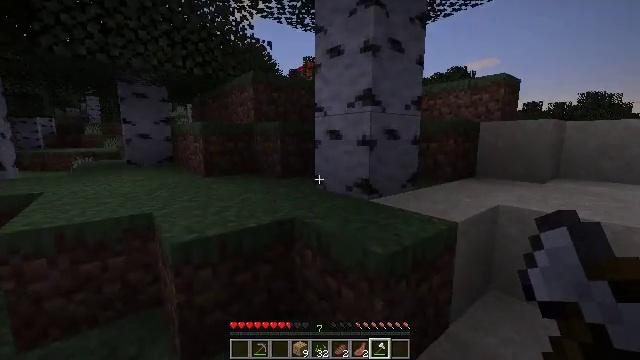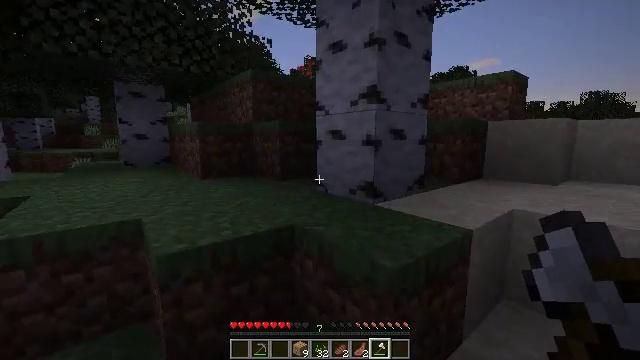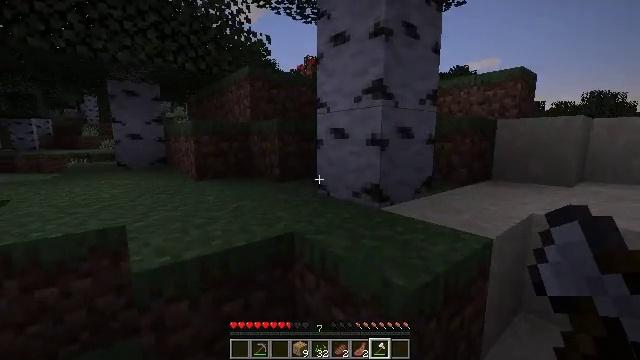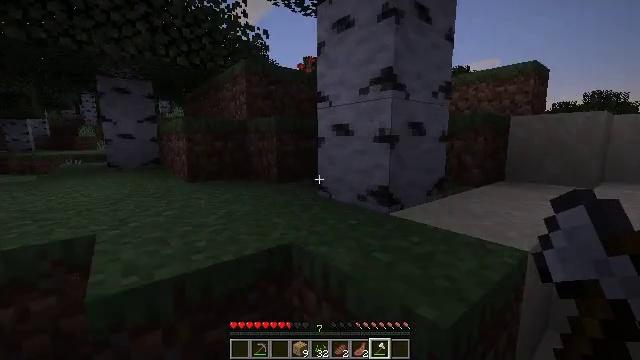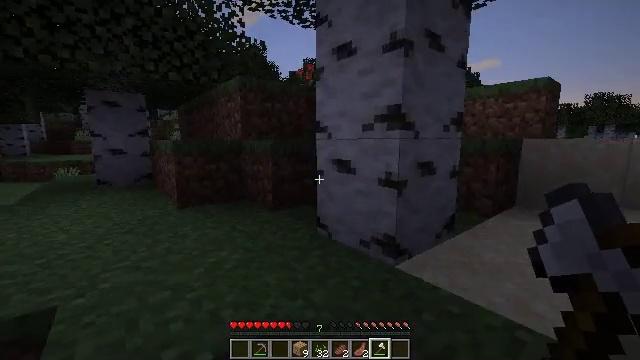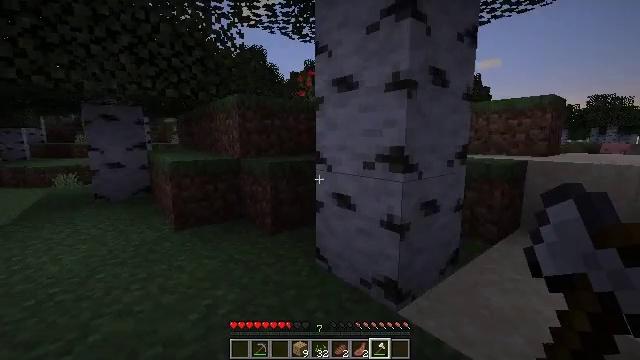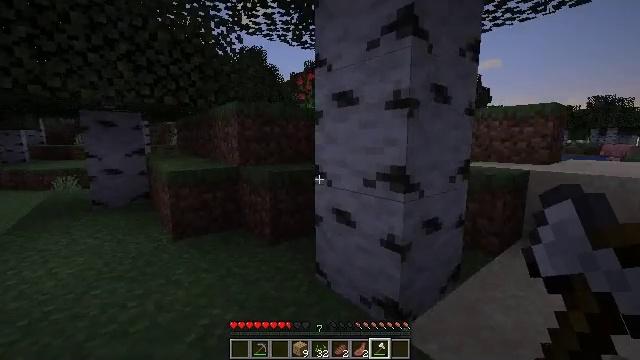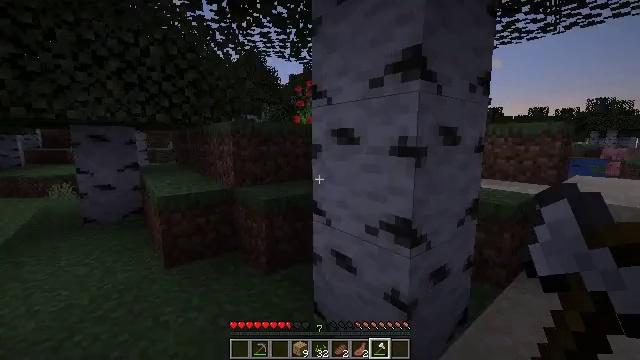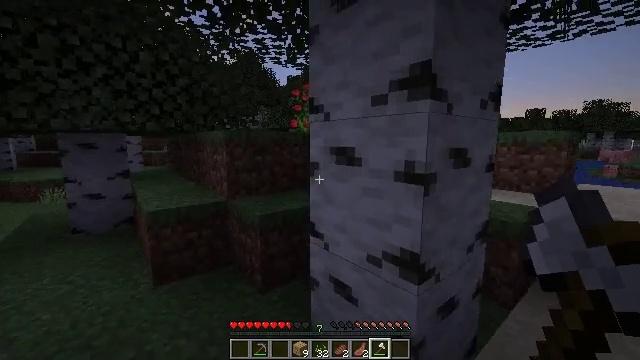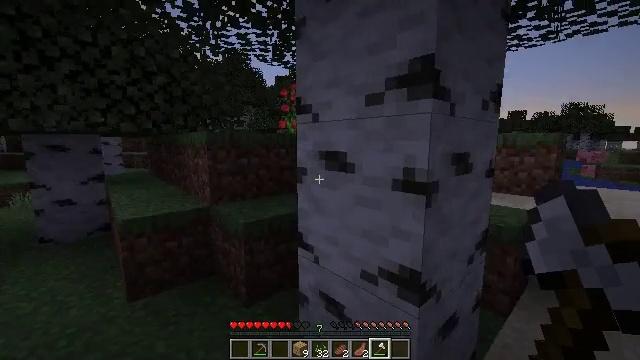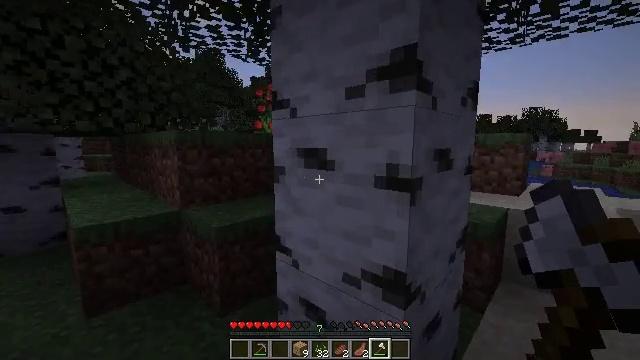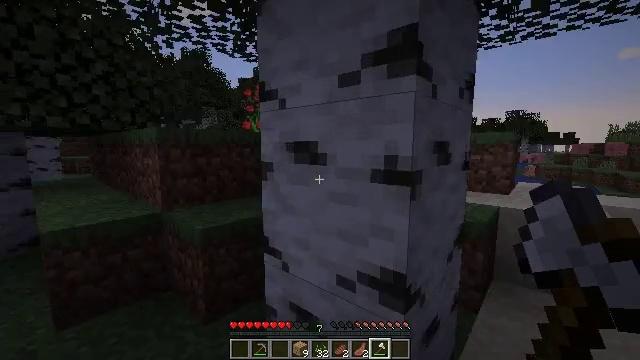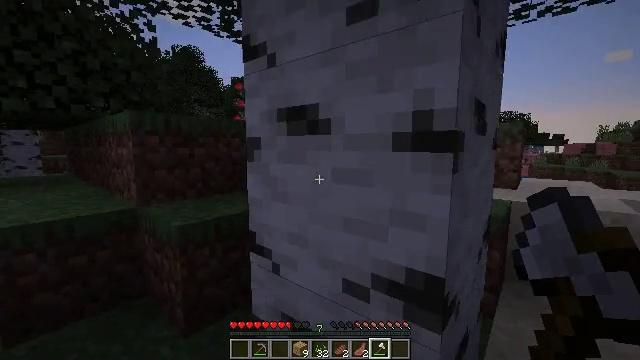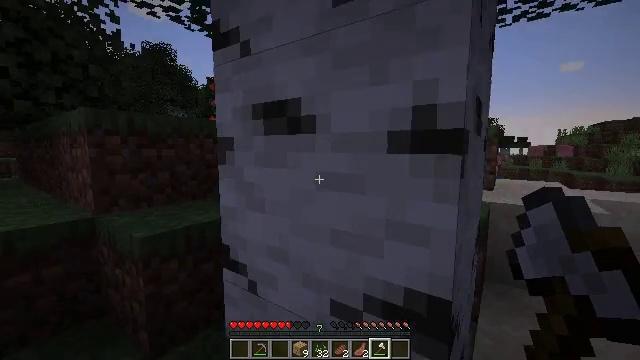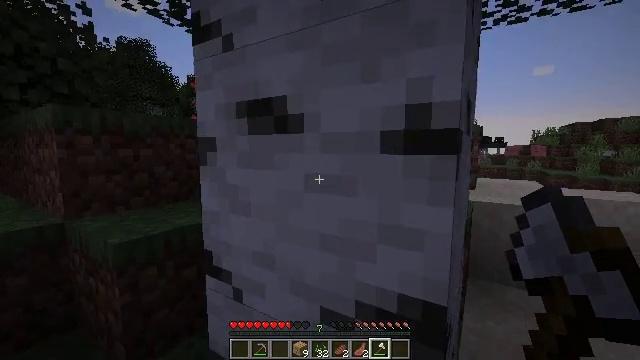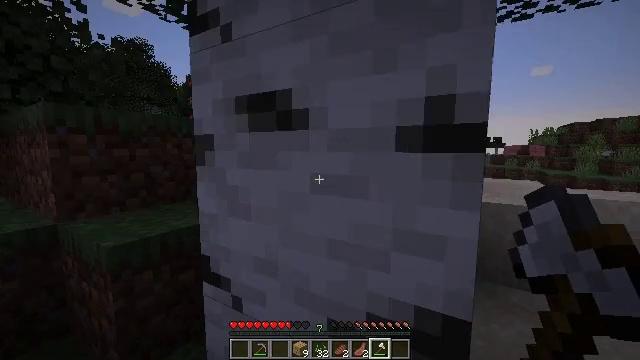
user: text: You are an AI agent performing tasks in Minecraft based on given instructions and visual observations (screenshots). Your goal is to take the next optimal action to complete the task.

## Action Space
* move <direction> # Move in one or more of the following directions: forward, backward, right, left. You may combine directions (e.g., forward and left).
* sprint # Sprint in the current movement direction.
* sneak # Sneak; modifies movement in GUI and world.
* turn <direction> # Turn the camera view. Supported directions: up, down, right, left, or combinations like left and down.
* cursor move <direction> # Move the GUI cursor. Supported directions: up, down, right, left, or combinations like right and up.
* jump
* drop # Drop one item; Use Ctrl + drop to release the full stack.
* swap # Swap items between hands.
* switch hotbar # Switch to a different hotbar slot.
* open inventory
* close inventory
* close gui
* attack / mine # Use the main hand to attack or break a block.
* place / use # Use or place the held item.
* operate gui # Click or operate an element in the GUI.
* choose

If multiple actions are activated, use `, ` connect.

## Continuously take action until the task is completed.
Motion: motion action
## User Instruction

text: Gather birch log for crafting.
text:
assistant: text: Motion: move forward
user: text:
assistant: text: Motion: move forward
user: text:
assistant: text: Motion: move forward
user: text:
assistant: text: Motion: move forward, jump
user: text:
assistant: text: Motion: move forward, jump
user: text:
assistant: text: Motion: move forward, jump
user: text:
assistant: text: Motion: move forward, jump
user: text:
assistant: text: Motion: move forward, jump
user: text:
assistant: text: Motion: move forward, turn right
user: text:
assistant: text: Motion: move forward, turn right
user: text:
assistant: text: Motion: move forward, turn right
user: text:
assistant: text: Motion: turn right
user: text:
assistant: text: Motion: turn right
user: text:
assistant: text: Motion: turn right
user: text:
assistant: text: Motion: no_op
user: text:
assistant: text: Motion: attack / mine
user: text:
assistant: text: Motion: attack / mine
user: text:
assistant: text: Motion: attack / mine
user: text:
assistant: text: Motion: attack / mine
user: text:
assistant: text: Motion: turn right, attack / mine
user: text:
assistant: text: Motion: attack / mine
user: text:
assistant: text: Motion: attack / mine
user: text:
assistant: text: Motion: attack / mine
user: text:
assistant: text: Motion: attack / mine
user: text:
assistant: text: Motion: attack / mine
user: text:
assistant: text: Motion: attack / mine
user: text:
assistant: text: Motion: attack / mine
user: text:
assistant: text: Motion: attack / mine
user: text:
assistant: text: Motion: attack / mine
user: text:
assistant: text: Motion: attack / mine